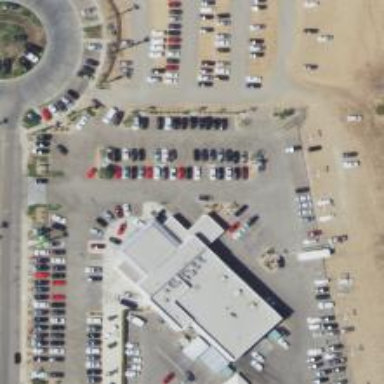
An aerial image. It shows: Commercial building with car shop inside.